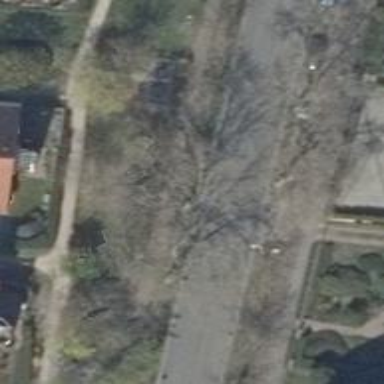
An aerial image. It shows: Beautiful avenue lined with deciduous broadleaved trees.